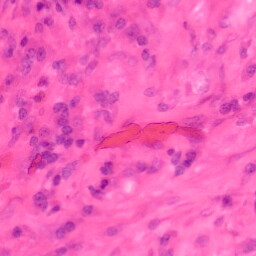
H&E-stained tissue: Colon